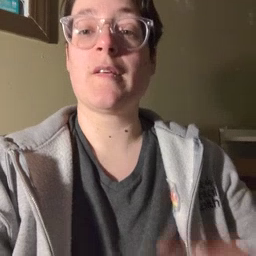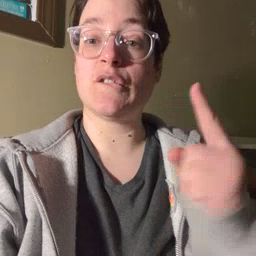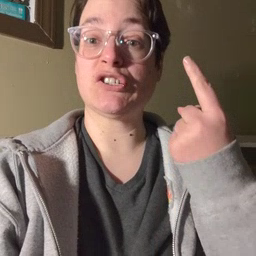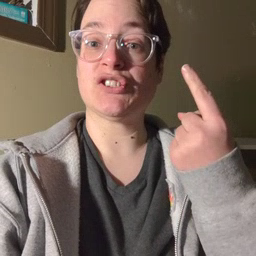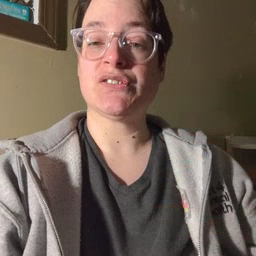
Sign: first